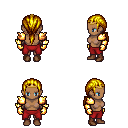
a pixel art fantasy rpg character, female body template, human, dark skin, gold arm armor, red pants, blonde ponytail hairstyle, gold tiara, gold gloves, brown shoes, four views (front, back, left, right), 2x2 character sprite sheet, small pixel art, hard edges, no anti-aliasing